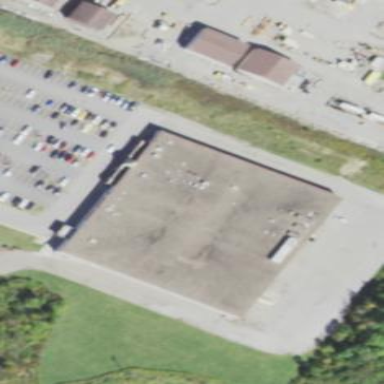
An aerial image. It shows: Supermarket located in building.